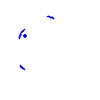
Particle: proton